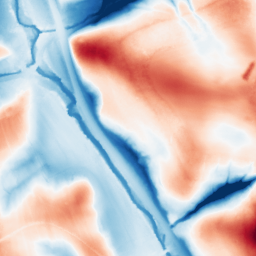
Category: edge_preserving
Decomposition family: guided
Decomposition parameters: radius: 32
eps: 0.01
Upsampling method: cubic_mitchell
Upsampling parameters: scale: 4
Upsampling scale: 4